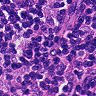
Metastatic tissue present: no